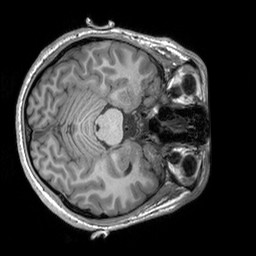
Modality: T1w
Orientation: axial
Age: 20
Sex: male
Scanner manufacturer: siemens
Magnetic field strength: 3 T
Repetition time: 2.3 s
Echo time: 0.00303 s